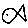
Label: fish